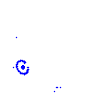
Particle: proton